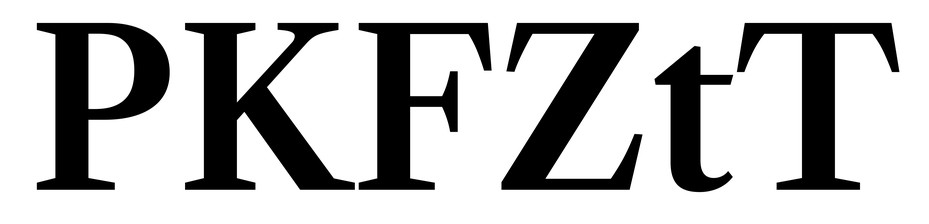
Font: LibreCaslonText_SemiBold